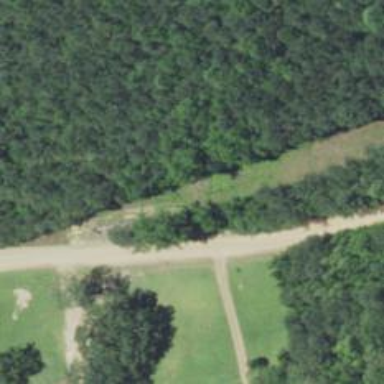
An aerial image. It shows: Unclassified road.